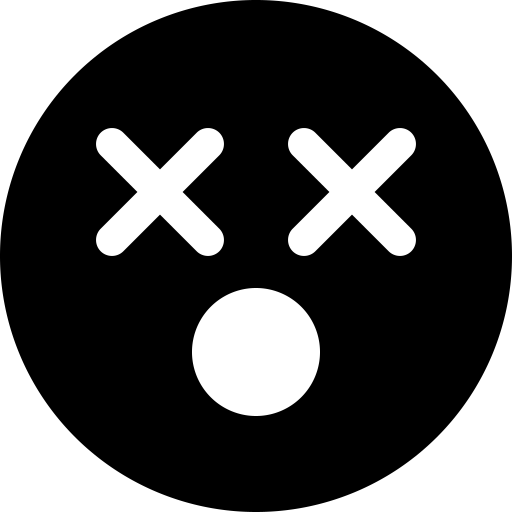
Tags: icon, FontAwesome, fa-icon, solid, face, dizzy